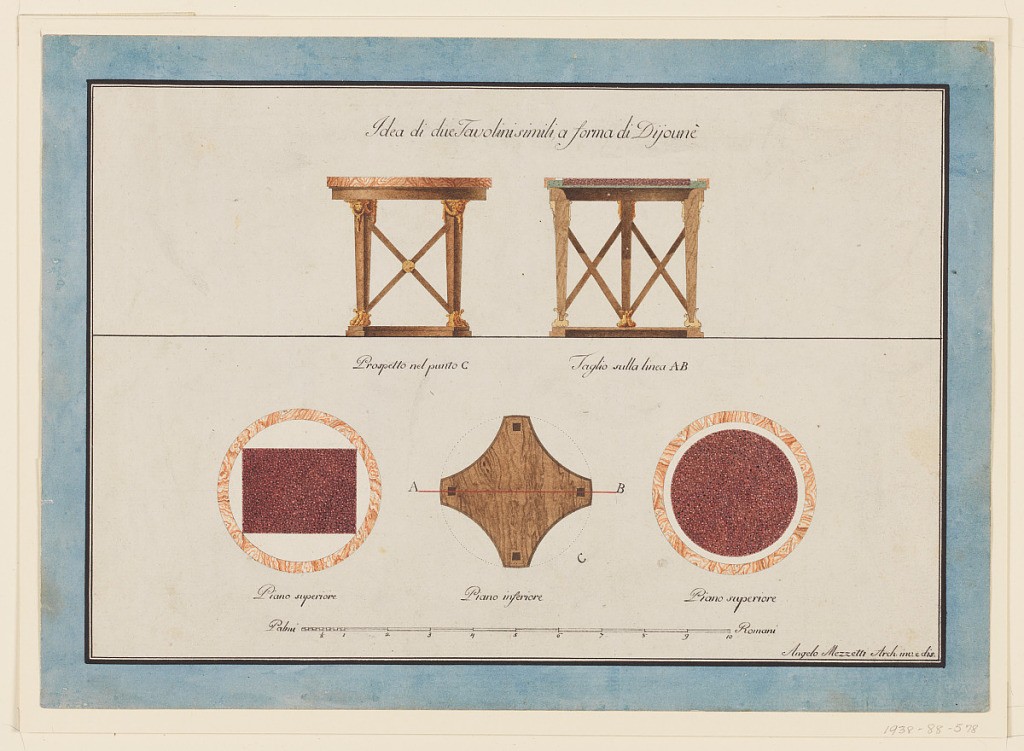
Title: Design for Two Small Breakfast Tables
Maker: Angelo Mezzetti, Italian
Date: early 19th century
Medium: Pen and black ink, brush and watercolor, gold paint on white paper, lined with blue paper
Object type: Drawing
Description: Sheet of designs for a table divided horizontally into two parts.  At the upper part, an elevation (left) and section (right) of a table with four legs, connected by crossed laths.  Round wooden top frame with round marble top. Inscription below each elevation and section. At the lower part, there are three renderings: a marble top, round, with inscribed rectangle (left); a plan of the wooden top frame with a red horizontal line with the letters A and B and a dotted circle around, C (center); a marble top with a circle in the frame (right);  there are captions below each drawing; the indication of scale is placed along the bottom of the sheet.  At the top of the sheet is another inscription. The sheet is signed at the lower right corner.